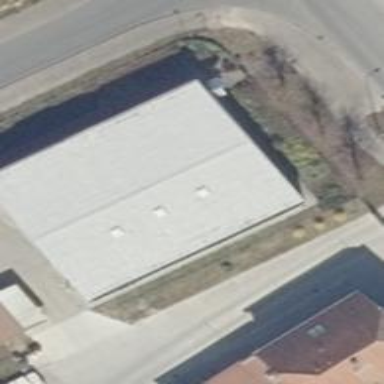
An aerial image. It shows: Commercial building.